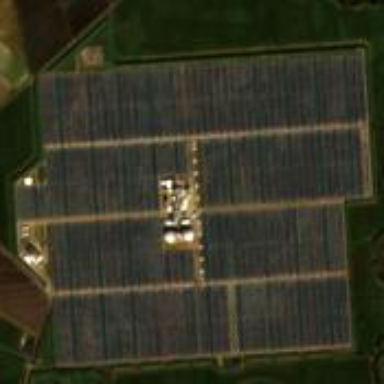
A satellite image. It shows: Solar power plant.